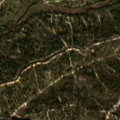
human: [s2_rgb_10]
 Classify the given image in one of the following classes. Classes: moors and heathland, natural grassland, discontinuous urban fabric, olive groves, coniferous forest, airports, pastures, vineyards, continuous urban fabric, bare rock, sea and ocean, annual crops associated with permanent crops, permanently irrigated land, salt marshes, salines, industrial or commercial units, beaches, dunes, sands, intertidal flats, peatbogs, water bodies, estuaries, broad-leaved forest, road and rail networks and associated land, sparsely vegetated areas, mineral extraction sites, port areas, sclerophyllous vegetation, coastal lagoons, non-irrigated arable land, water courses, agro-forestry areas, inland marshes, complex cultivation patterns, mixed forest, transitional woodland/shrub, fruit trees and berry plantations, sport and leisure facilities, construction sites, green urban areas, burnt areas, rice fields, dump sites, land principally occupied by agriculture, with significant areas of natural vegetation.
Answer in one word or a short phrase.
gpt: pastures, agro-forestry areas, broad-leaved forest, mixed forest